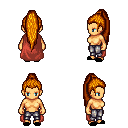
a pixel art fantasy rpg character, female body template, human, tanned skin, maroon cape, metal pants, dark blonde extra-long topknot hairstyle, black slippers, four views (front, back, left, right), 2x2 character sprite sheet, small pixel art, hard edges, no anti-aliasing